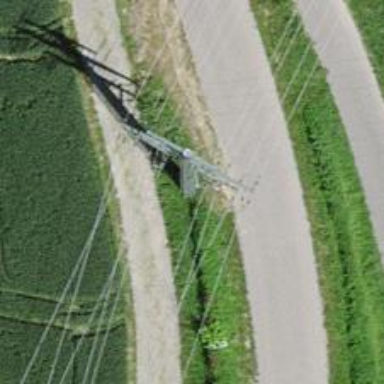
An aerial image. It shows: Minor power line.